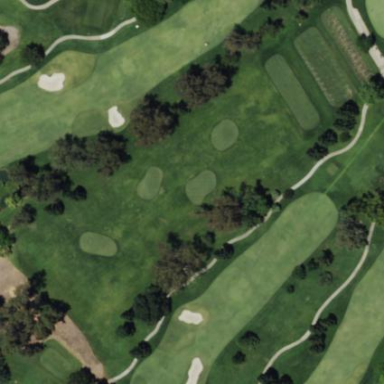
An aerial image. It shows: Grassy area used as driving range for golf.